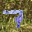
Label: 7